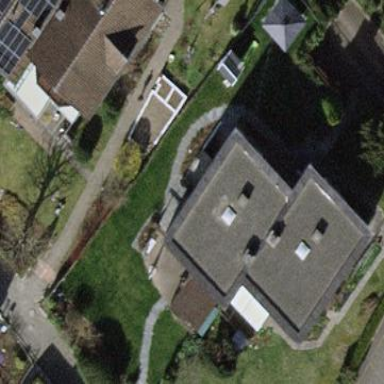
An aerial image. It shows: Terrace building.